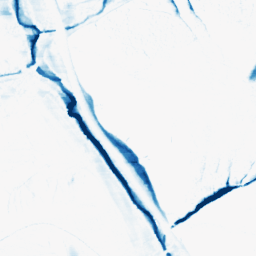
Category: morphological
Decomposition family: morphological_ellipse
Decomposition parameters: operation: closing
width: 5
height: 20
Upsampling method: bilinear
Upsampling parameters: scale: 2
Upsampling scale: 2